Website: lowes
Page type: payment
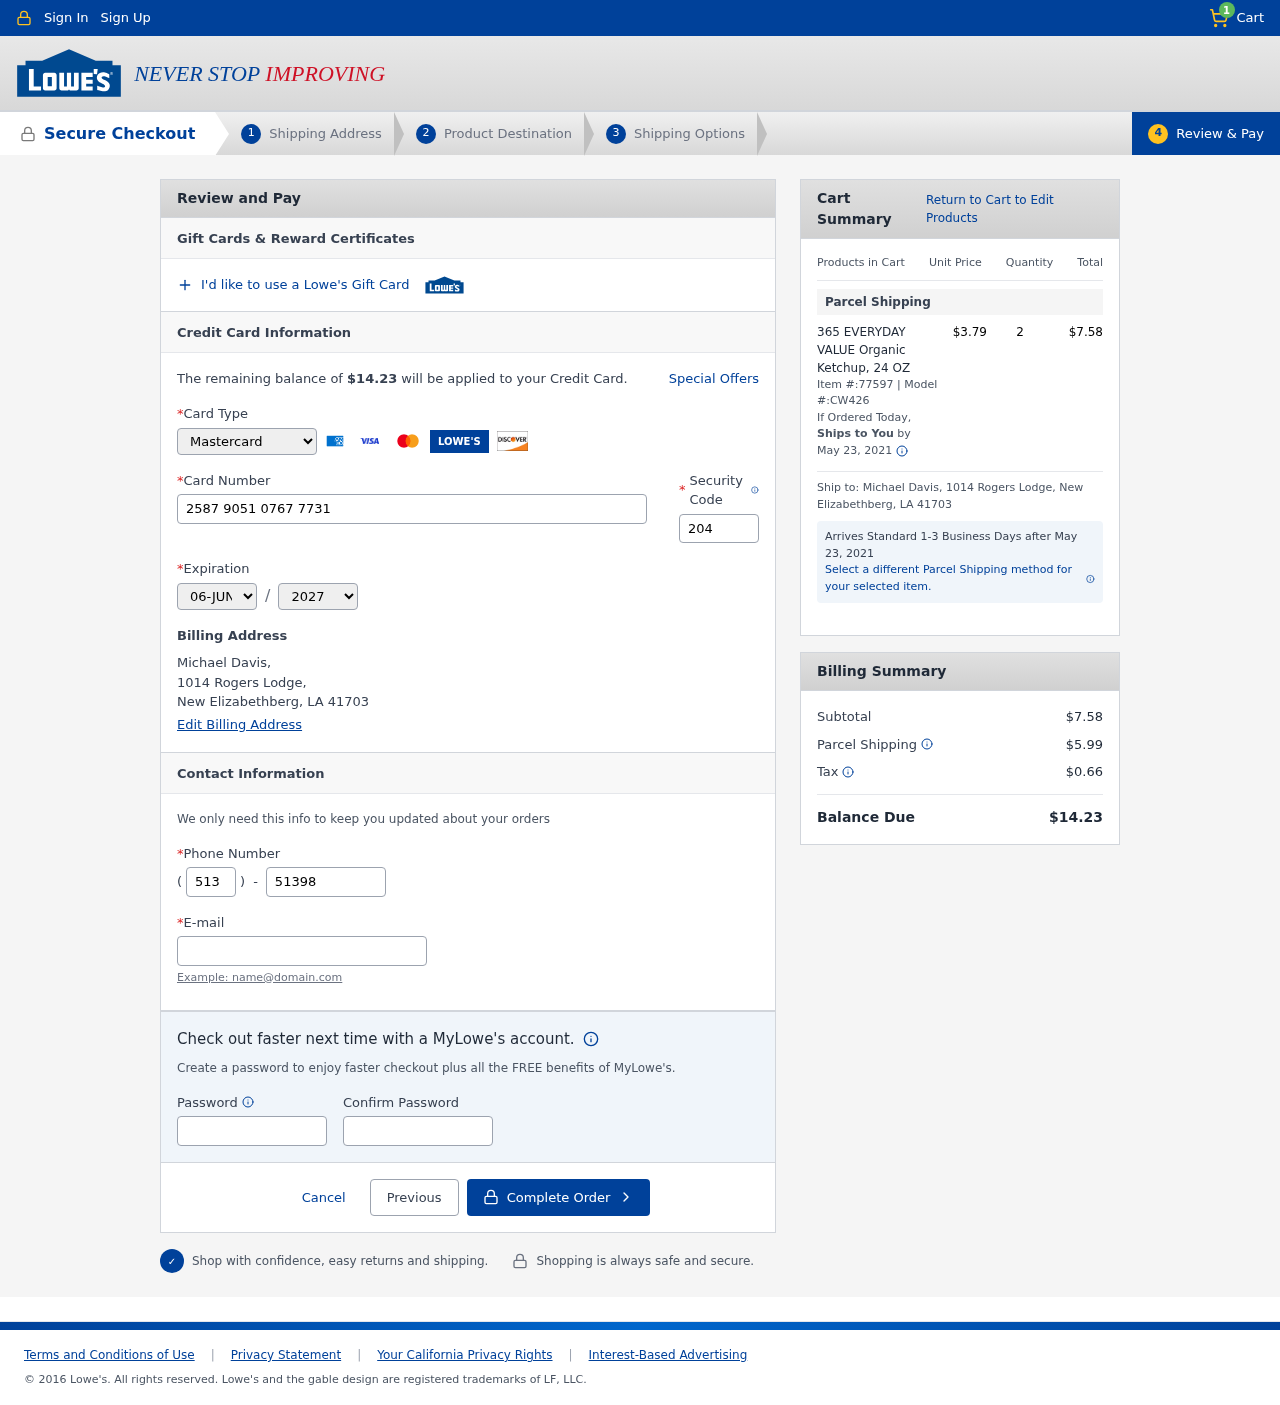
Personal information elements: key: PII_CARD_CVV
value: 204
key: PII_CARD_EXPIRY_MONTH
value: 06
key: PII_CARD_EXPIRY_YEAR
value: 27
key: PII_CARD_NUMBER
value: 2587 9051 0767 7731
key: PII_CARD_TYPE
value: Mastercard
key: PII_CITY_STATE_ZIP
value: New Elizabethberg, LA 41703
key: PII_EMAIL
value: michael.davis@gmail.com
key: PII_FULLNAME
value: Michael Davis,
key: PII_PHONE
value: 5139827659
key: PII_PHONE_AREA
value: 513
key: PII_STREET
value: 1014 Rogers Lodge,
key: PII_FULLNAME2
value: Michael Davis
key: PII_STREET2
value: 1014 Rogers Lodge
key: PII_CITY_STATE_ZIP2
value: New Elizabethberg, LA 41703
Product elements: key: PRODUCT1_NAME
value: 365 EVERYDAY VALUE Organic Ketchup, 24 OZ
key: PRODUCT1_PRICE
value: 3.79
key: PRODUCT1_QUANTITY
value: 2
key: PRODUCT1_ITEM
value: Item #:77597
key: PRODUCT1_MODEL
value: Model #:CW426
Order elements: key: ORDER_NUM_ITEMS
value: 1
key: ORDER_TOTAL
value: $14.23
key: ORDER_SHIPPING_DATE
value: May 23, 2021
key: ORDER_SUBTOTAL
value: $7.58
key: ORDER_SHIPPING_DATE2
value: May 23, 2021
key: ORDER_SHIPPING_COST
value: $5.99
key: ORDER_TAX
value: $0.66